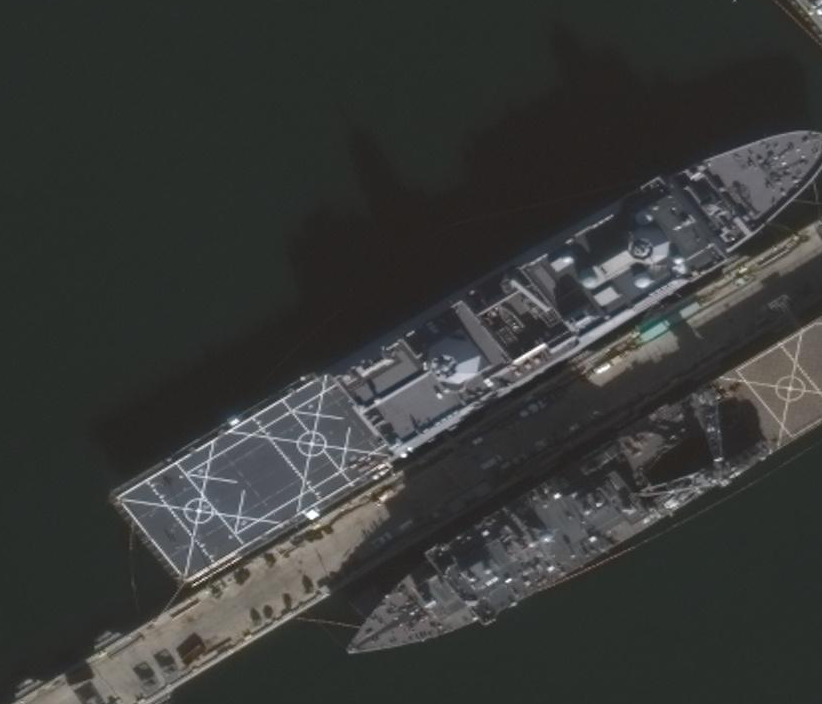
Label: combat